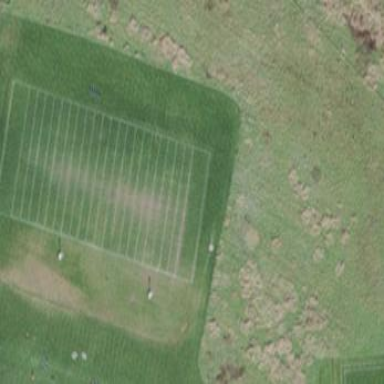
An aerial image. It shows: Grassy pitch for soccer and American football activities.